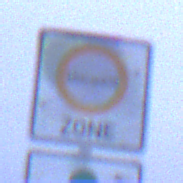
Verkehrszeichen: BeginnUmweltzone
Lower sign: FreistellungVomVerkehrsverbot3
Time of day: SunriseSunset
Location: Outdoor (Urban)
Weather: Overcast
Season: NotSpecified
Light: Natural